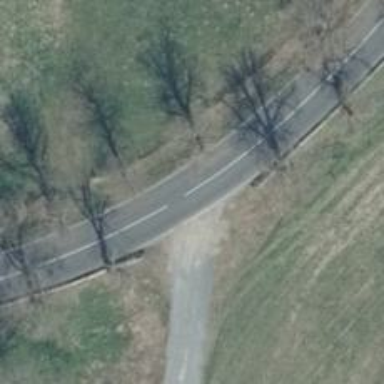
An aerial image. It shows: Secondary road with asphalt surface.